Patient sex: M
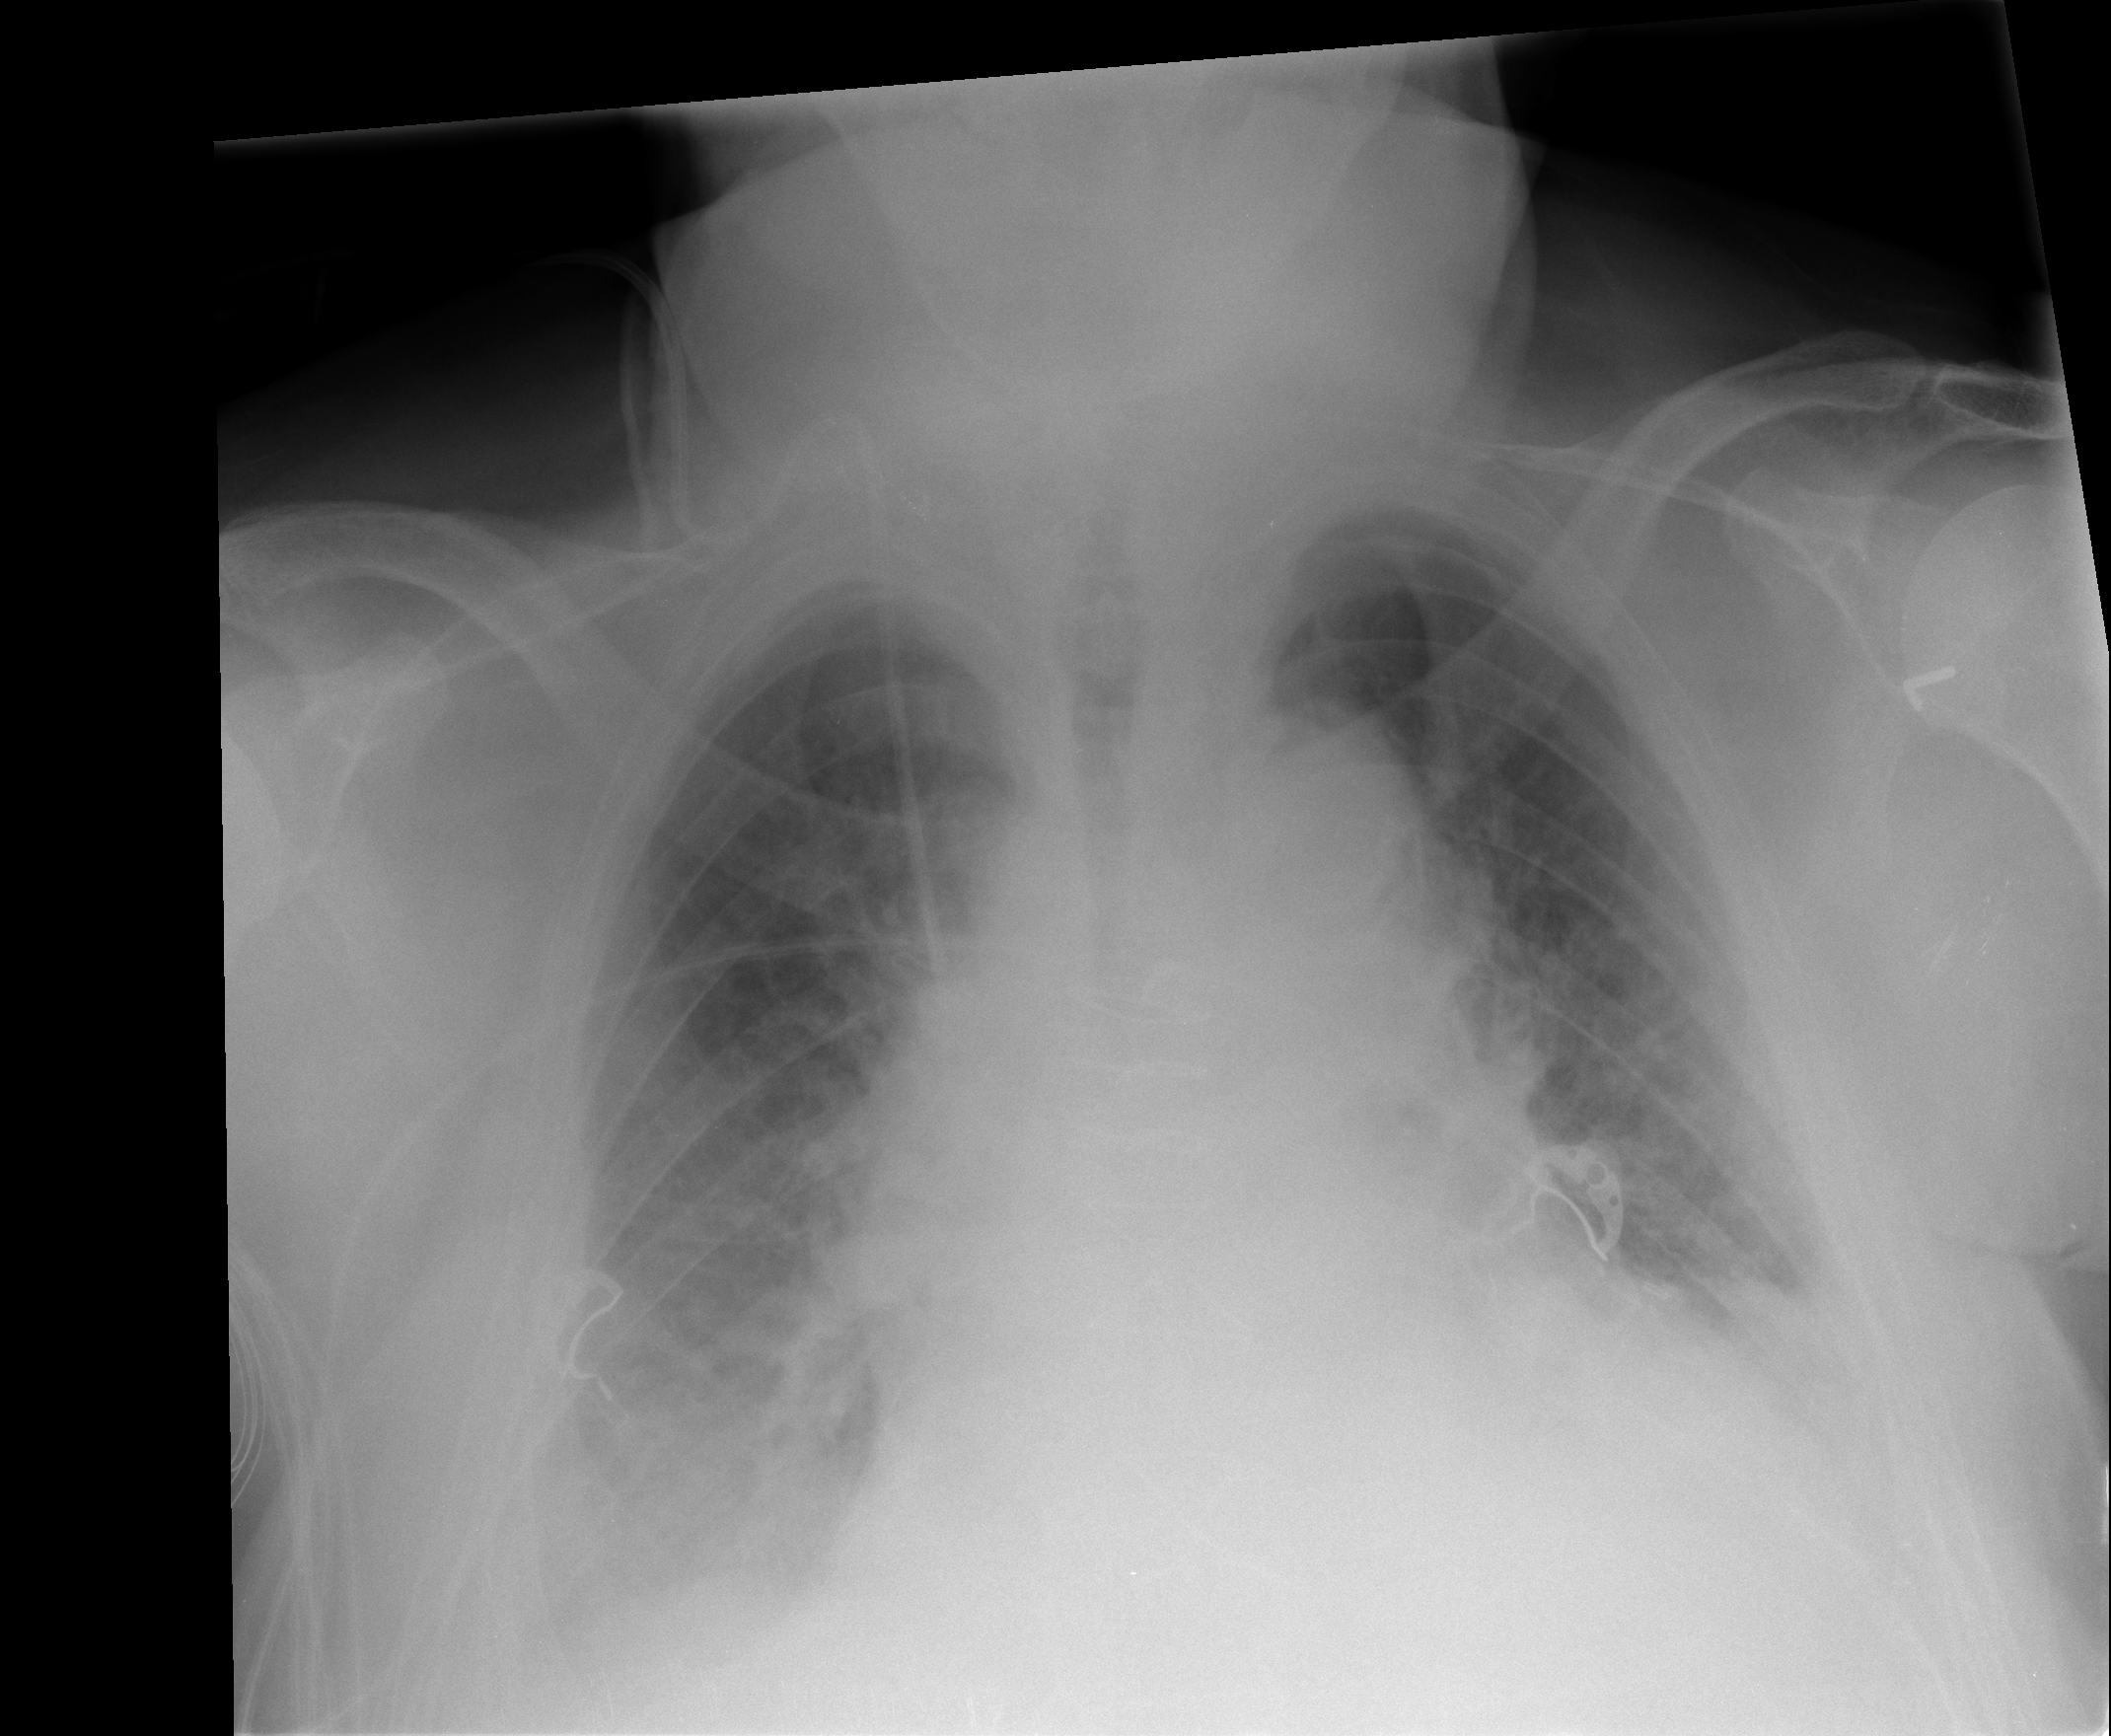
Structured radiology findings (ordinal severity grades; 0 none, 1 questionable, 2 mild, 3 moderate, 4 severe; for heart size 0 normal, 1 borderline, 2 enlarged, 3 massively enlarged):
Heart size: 2
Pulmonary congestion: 0
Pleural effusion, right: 2
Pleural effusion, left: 2
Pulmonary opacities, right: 0
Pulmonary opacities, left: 0
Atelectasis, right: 2
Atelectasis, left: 2